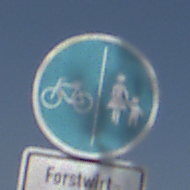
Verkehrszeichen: GetrennterRadUndGehwegRadwegLinks
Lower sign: BesondereFahrzeugeUndTransportgueter7
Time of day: Midday
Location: Outdoor (Nature)
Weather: PartlyCloudy
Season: NotSpecified
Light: Natural